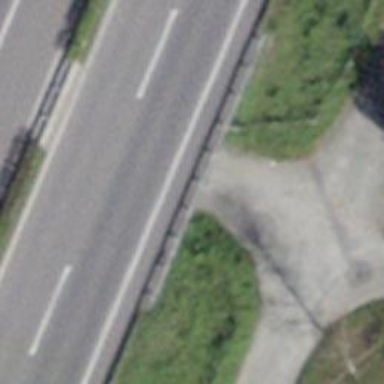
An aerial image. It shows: Service road with asphalt surface running through tunnel.